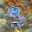
Label: 3